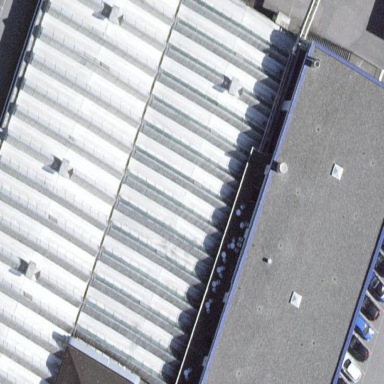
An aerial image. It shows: Industrial building.